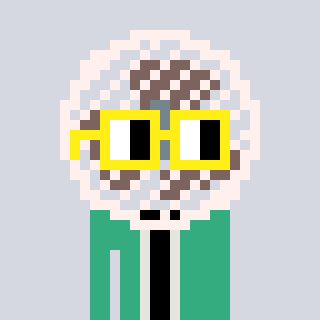
a pixel art character with square yellow glasses, a fan-shaped head and a teal-colored body on a cool background